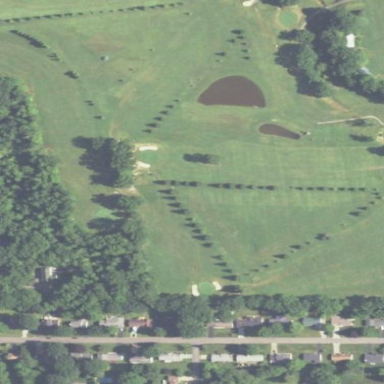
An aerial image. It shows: Golf course situated within recreation ground.